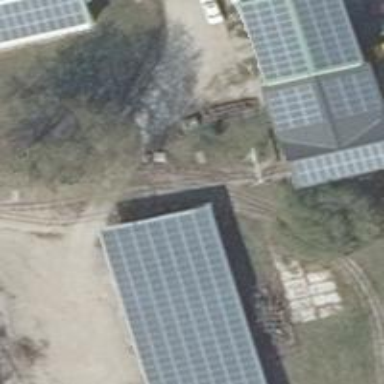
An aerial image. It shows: Narrow-gauge railway.